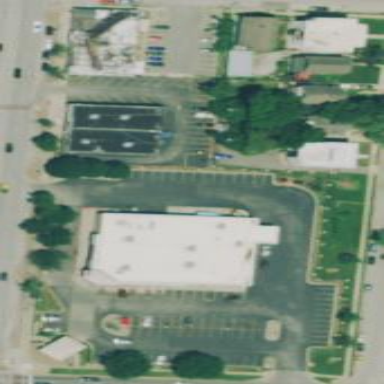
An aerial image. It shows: Retail area.